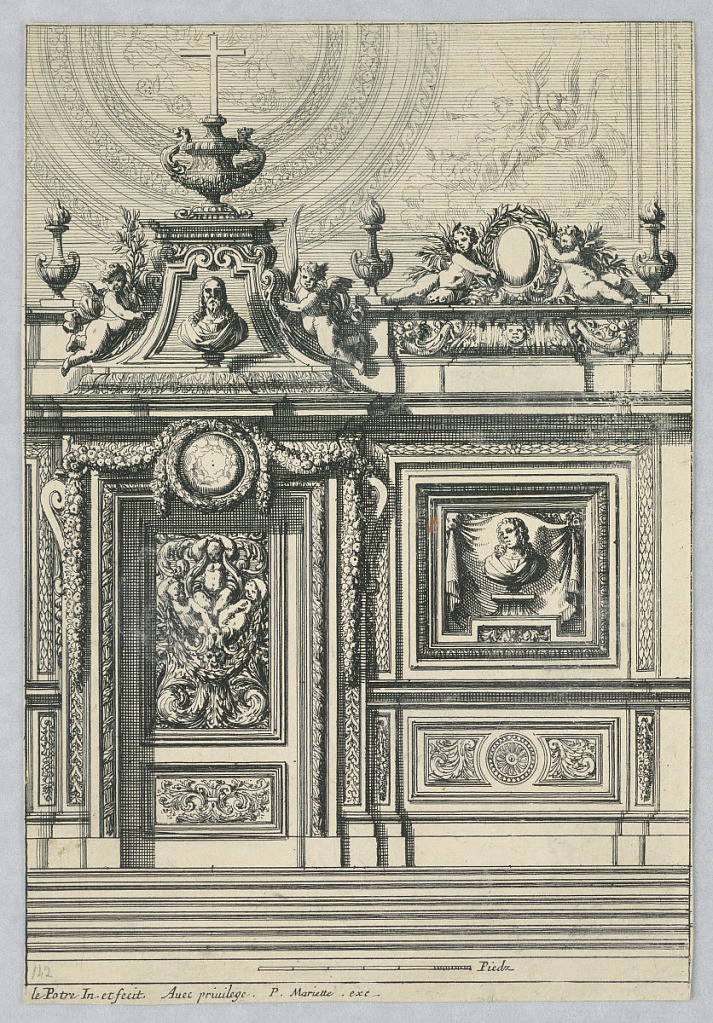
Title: Design for a Choir Screen
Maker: Jean Le Pautre, French, 1618–1682
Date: ca. 1670
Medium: Etching on paper
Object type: Print
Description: A = Jombert 69, 6. B = J. 74, 1. Address in the bottom margin: ''Ce vendent a Paris chez Pierre Mariette rue St. Jacques al'esperance auec priuilege 1661 - 1''. C = J. 85, 4, ''5'', left bottom corner. Second state with the name ''le Blond'' in the address.